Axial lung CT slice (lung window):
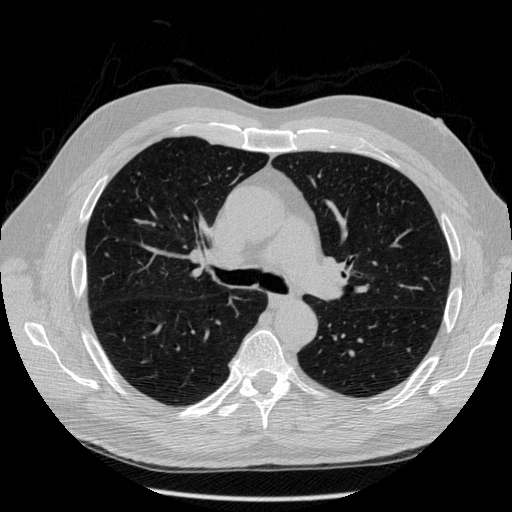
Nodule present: no